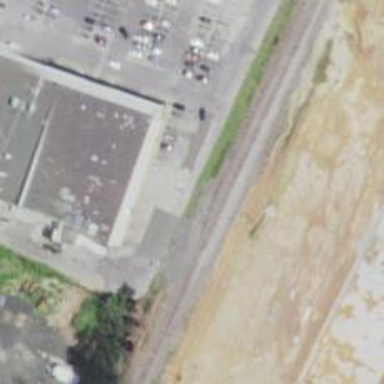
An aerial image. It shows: Abandoned railway.